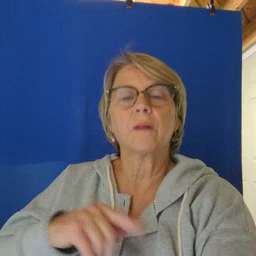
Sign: weus